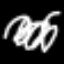
Label: squiggle